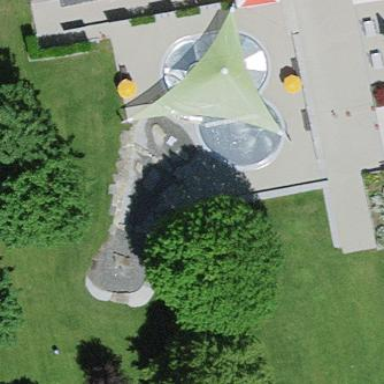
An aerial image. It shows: Swimming pool located in leisure land.